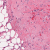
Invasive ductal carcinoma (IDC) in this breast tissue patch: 0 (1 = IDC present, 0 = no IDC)